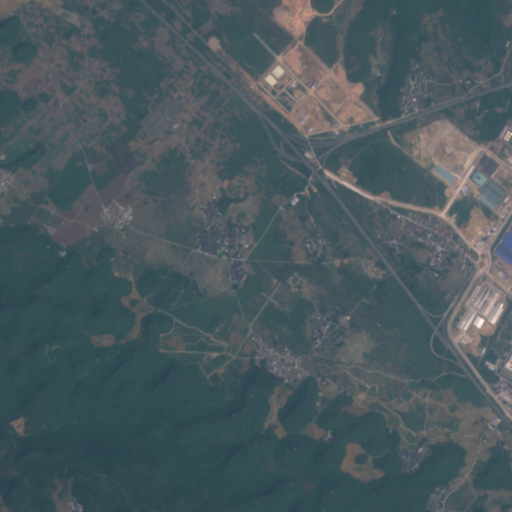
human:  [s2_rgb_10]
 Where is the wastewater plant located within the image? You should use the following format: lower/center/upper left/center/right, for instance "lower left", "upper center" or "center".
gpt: The wastewater plant is located in the upper right of the image.
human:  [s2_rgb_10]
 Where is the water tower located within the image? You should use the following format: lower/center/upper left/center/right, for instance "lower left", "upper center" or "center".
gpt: The water tower is located in the center right of the image.
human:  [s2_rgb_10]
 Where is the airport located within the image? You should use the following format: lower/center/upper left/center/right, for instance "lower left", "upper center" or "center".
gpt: There is no airport in the image.